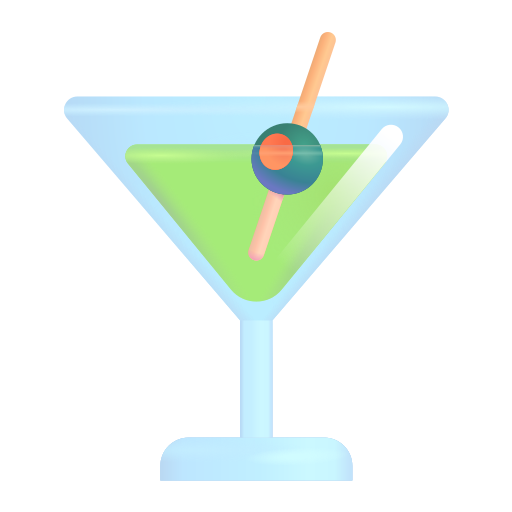
cocktail glass color